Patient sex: M
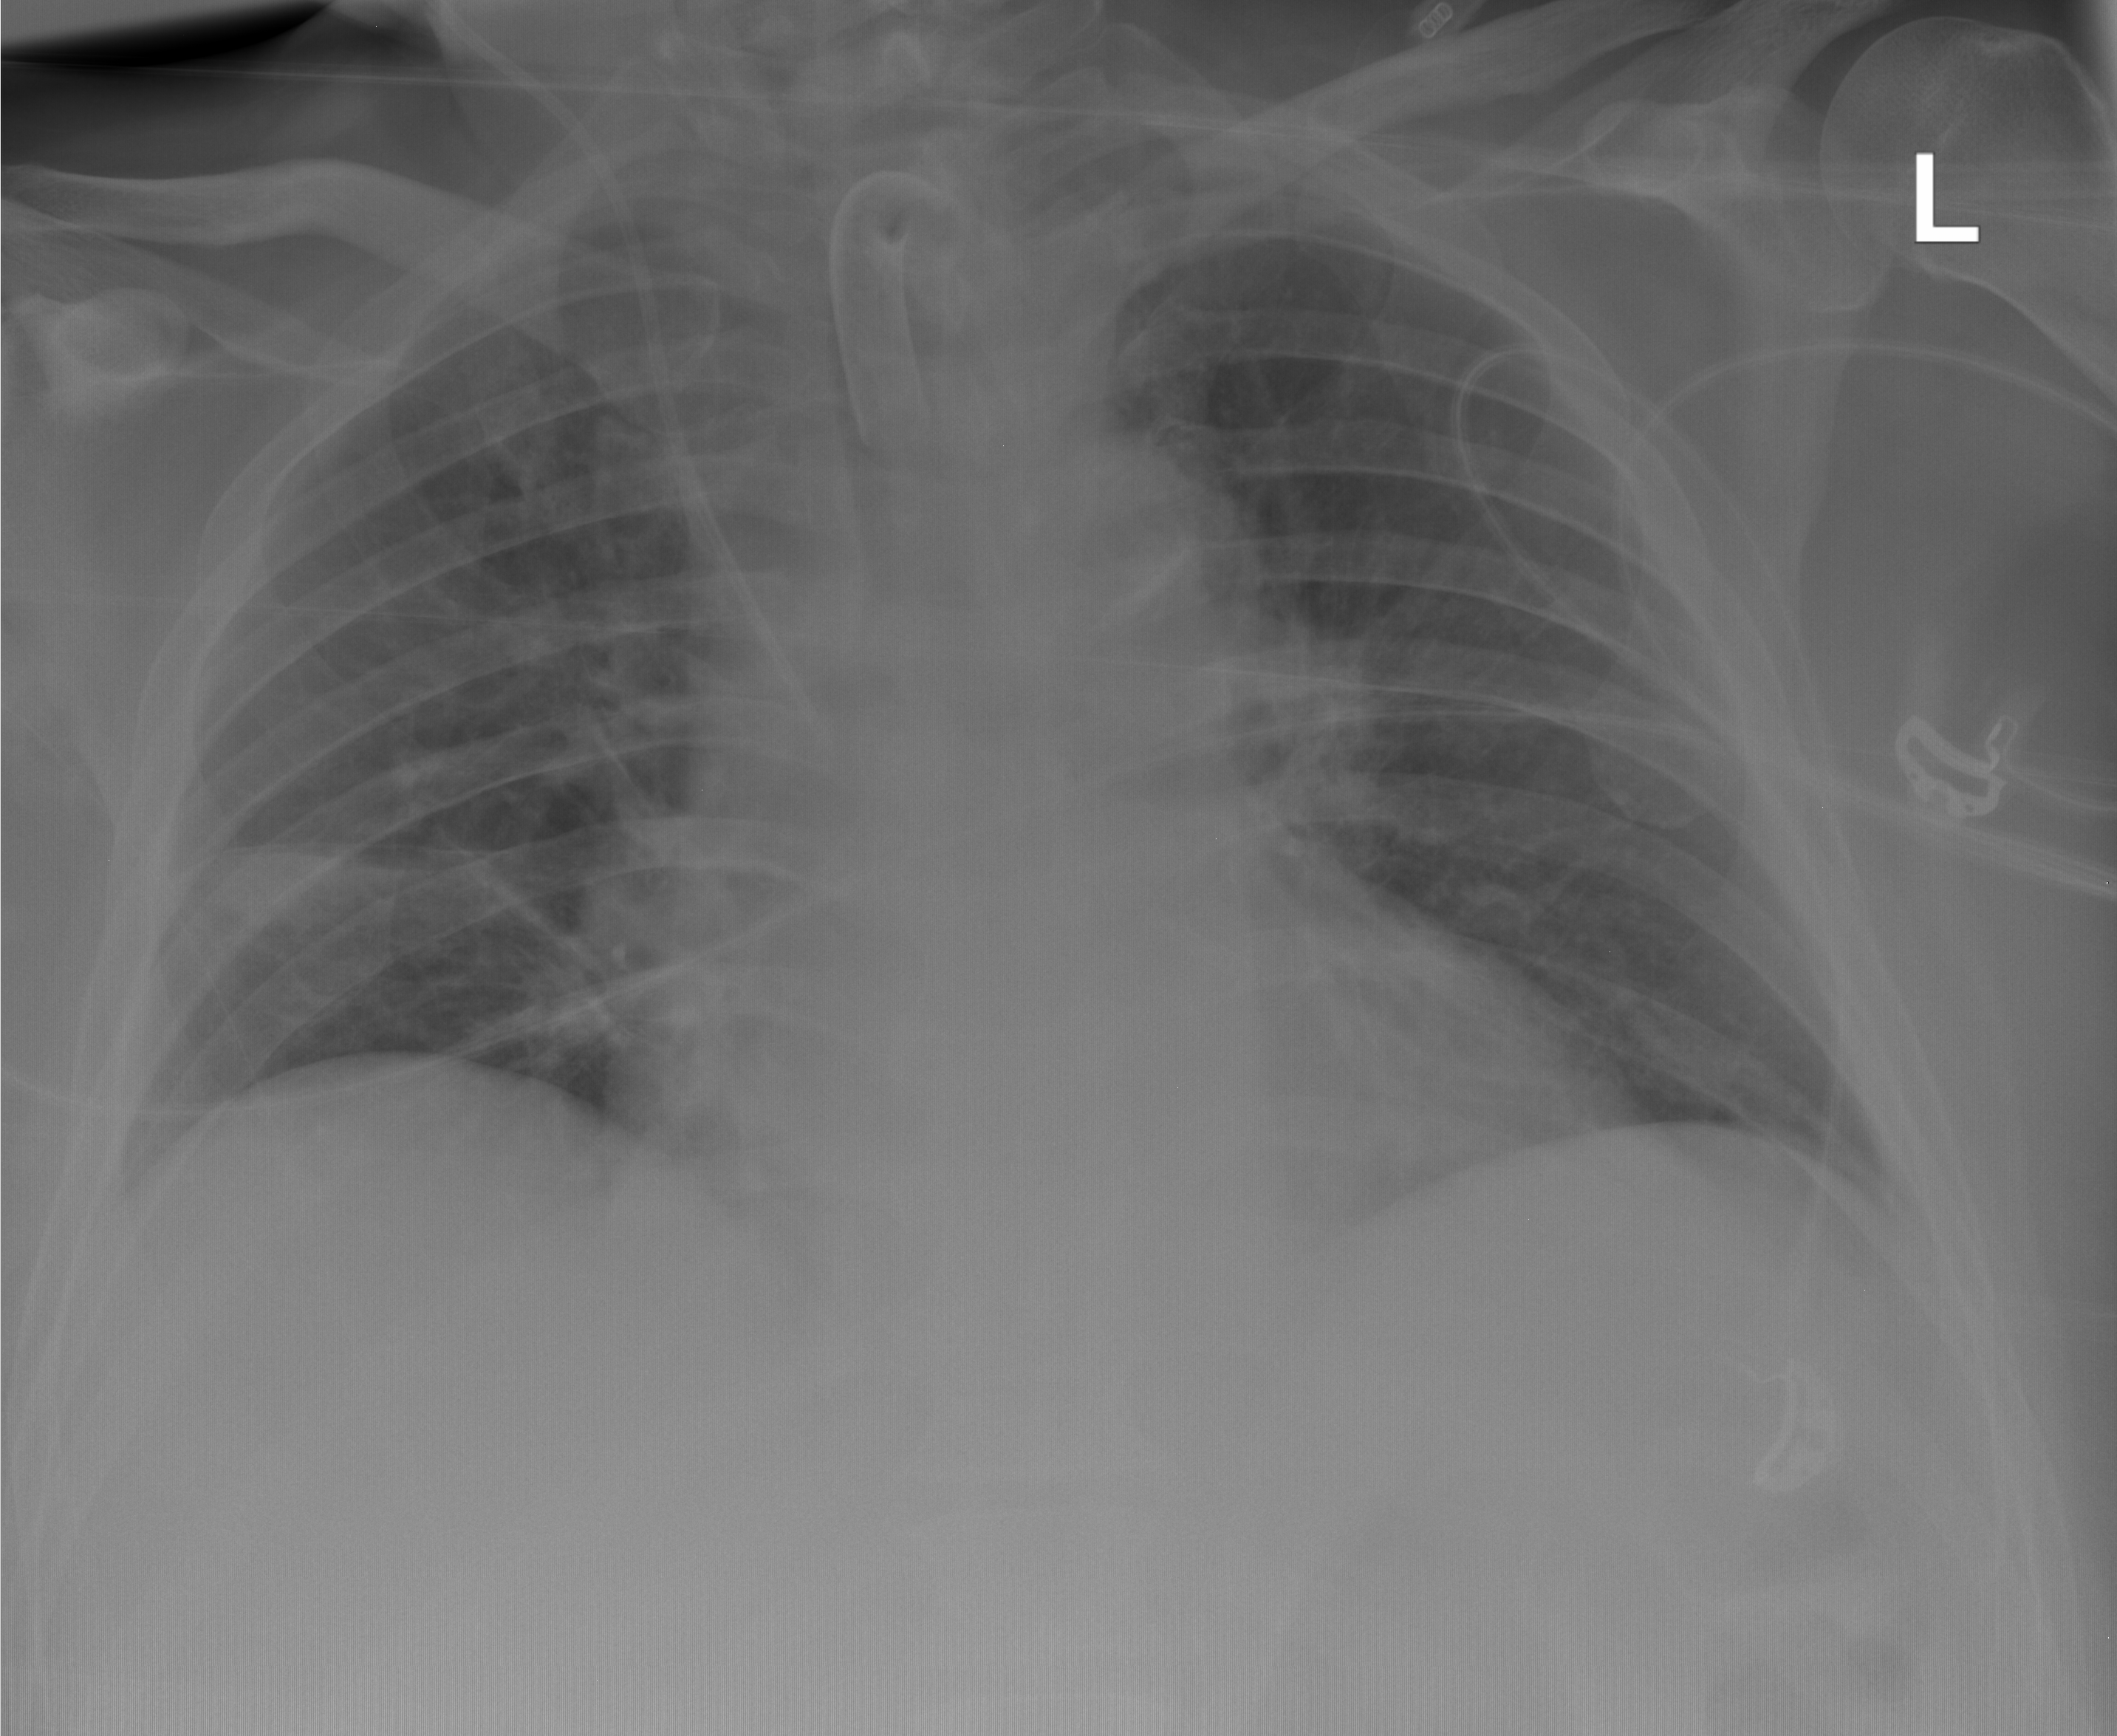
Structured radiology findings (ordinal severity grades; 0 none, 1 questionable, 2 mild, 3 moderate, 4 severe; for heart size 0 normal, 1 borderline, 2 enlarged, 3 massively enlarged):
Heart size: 1
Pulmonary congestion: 2
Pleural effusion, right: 0
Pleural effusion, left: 0
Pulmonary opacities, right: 0
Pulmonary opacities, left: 0
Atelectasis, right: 2
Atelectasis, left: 0